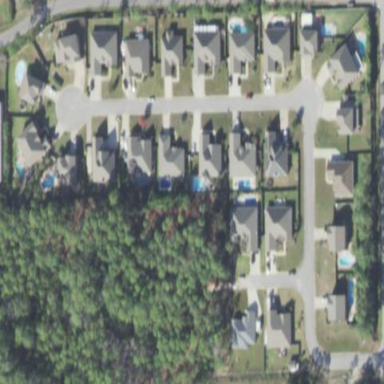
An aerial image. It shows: Single-family residential area.